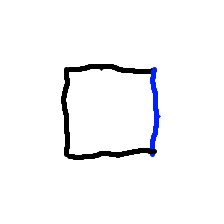
Shape: square